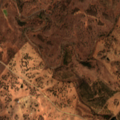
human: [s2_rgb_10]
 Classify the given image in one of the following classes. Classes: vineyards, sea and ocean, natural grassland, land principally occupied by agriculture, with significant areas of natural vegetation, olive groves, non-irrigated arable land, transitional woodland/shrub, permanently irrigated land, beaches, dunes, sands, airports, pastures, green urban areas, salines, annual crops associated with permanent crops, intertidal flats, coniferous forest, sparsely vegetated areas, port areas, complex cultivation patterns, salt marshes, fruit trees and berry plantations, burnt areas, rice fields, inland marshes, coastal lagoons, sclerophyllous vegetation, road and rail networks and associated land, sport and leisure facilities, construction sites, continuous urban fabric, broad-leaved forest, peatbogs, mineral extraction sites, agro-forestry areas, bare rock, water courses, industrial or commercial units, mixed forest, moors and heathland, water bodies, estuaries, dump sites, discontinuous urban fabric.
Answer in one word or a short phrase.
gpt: pastures, agro-forestry areas, transitional woodland/shrub